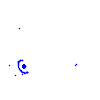
Particle: pion